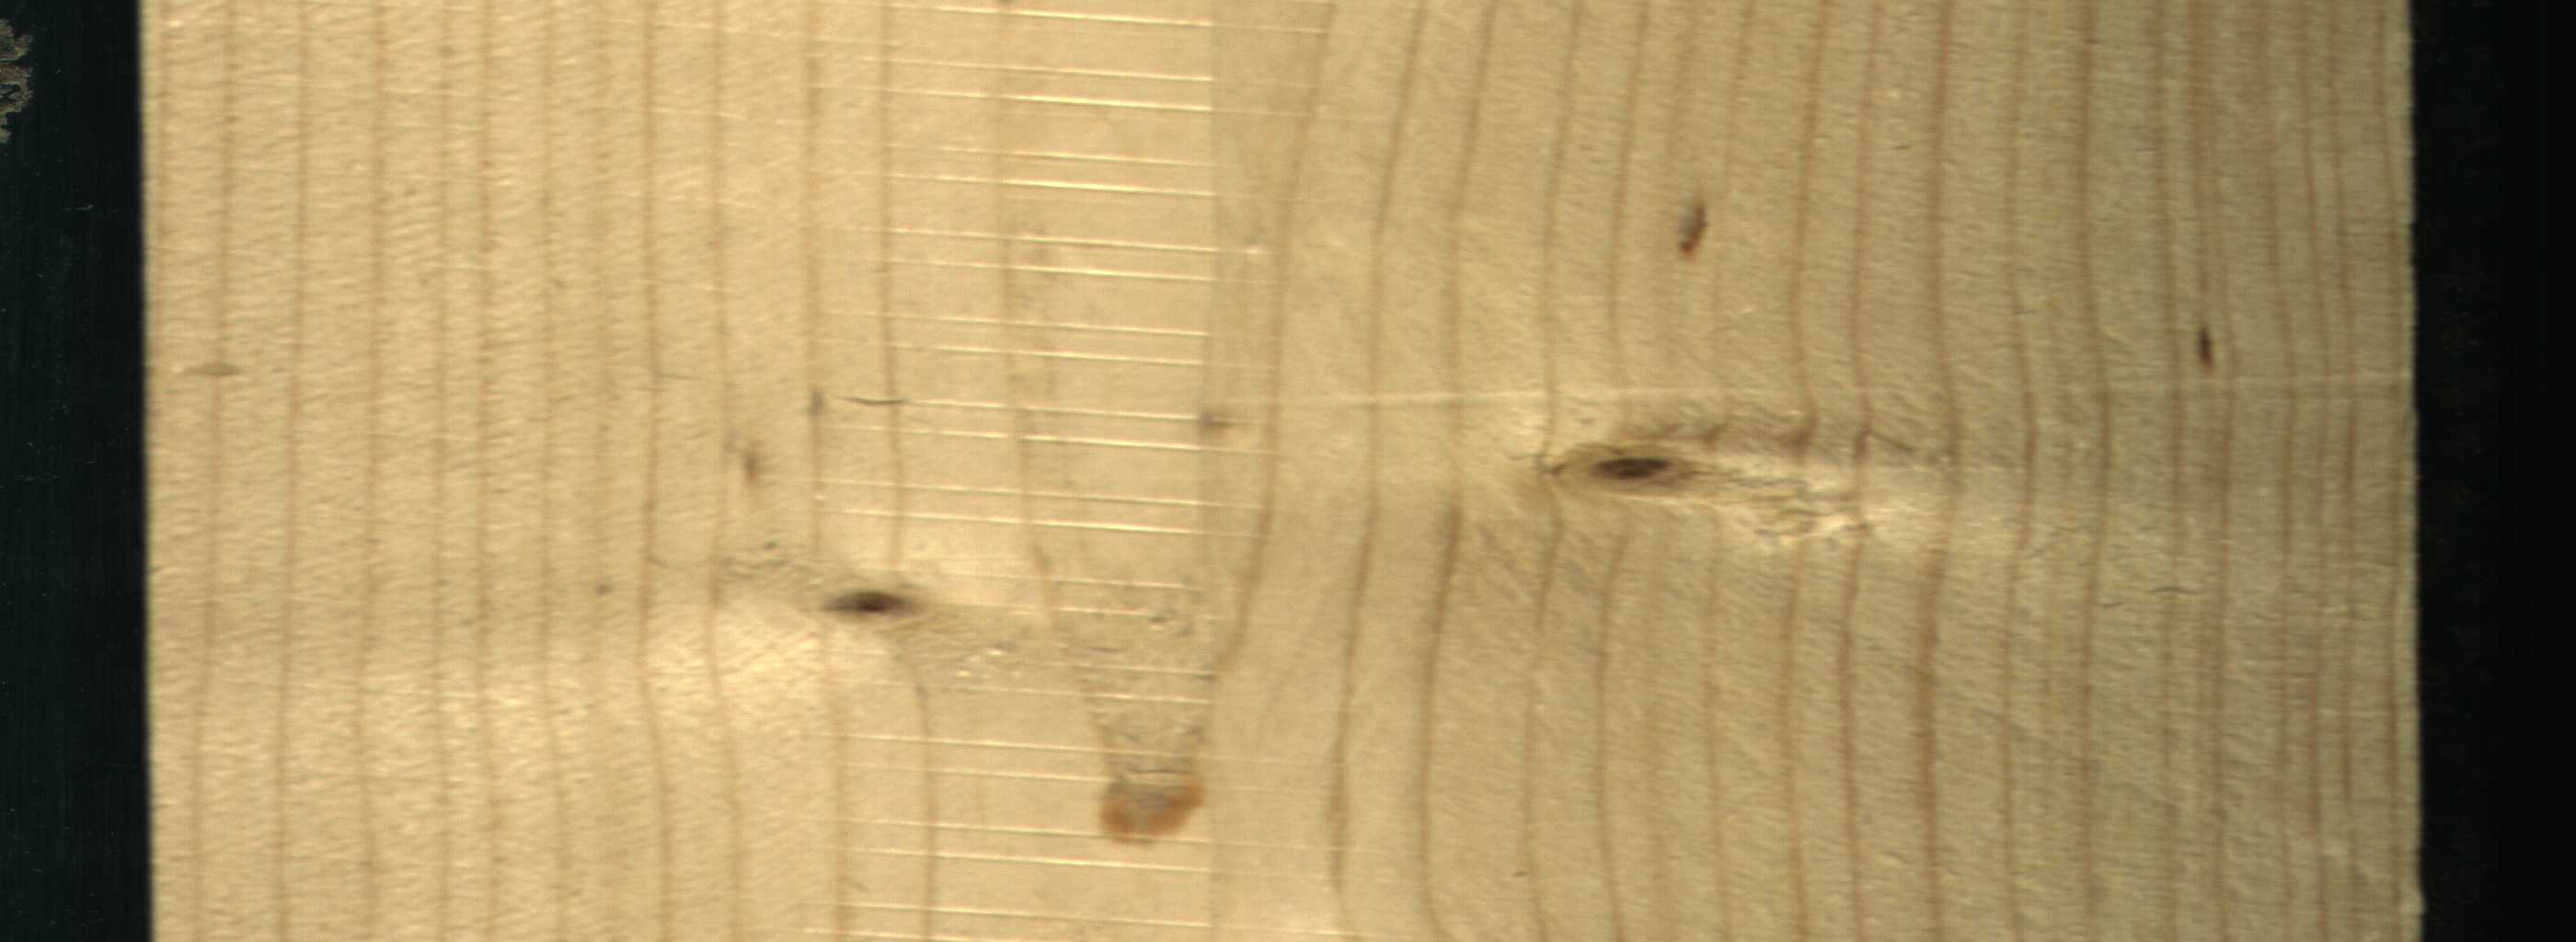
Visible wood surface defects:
resin
Dead_Knot
Dead_Knot